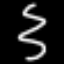
Label: squiggle